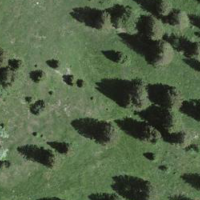
EUNIS habitat code: 23
Species observed at this site:
Astrantia major